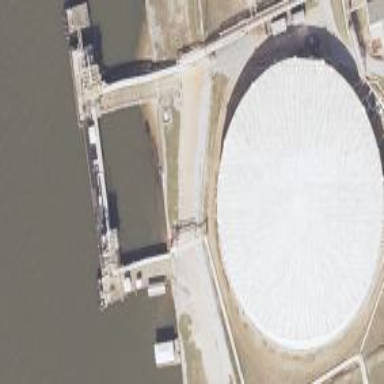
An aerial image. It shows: Storage tank that is man-made.